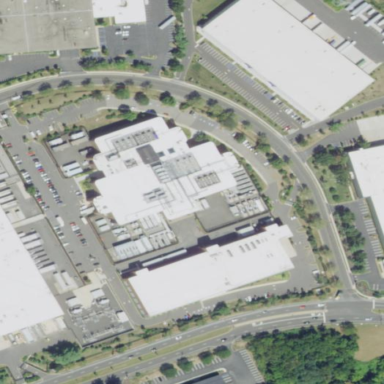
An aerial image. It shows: Data center building.